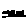
Label: cat